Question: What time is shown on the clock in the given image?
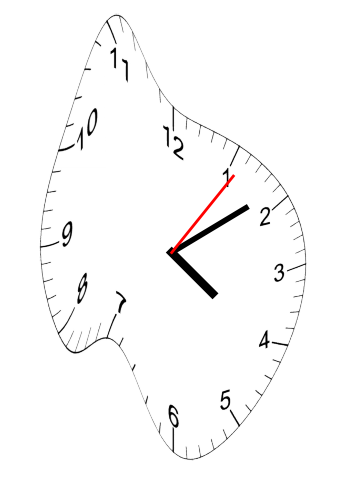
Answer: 04:09:06